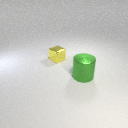
small yellow metal cube behind large green metal cylinder